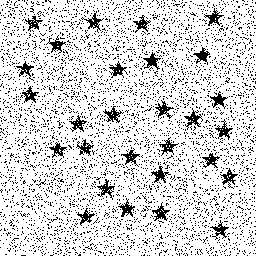
Squares: 0
Triangles: 0
Stars: 28
Total shapes: 28